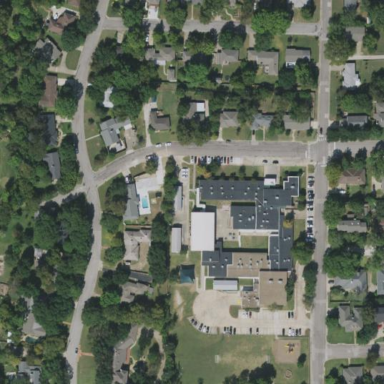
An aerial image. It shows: School.